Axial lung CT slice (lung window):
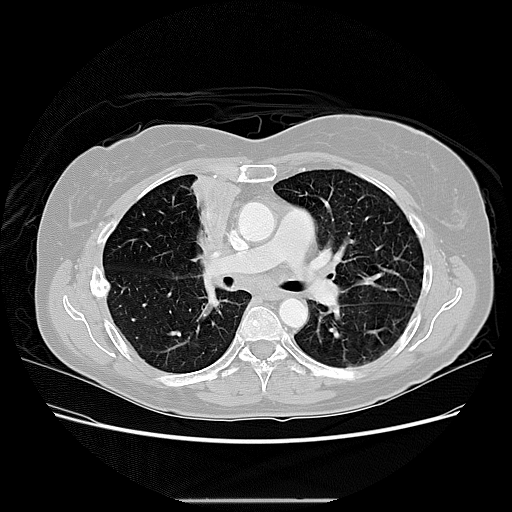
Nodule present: no